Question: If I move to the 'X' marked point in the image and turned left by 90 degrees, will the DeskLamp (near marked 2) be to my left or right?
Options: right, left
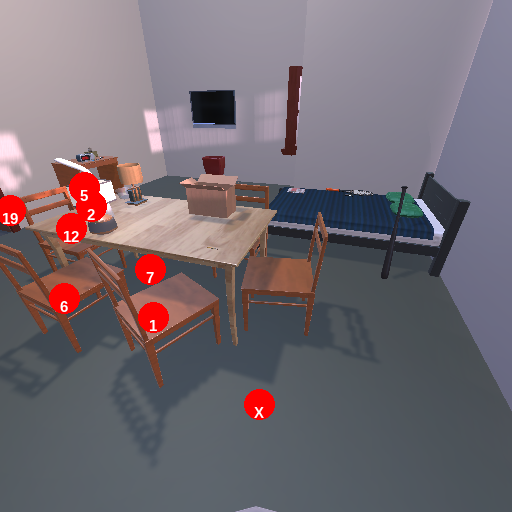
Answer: right